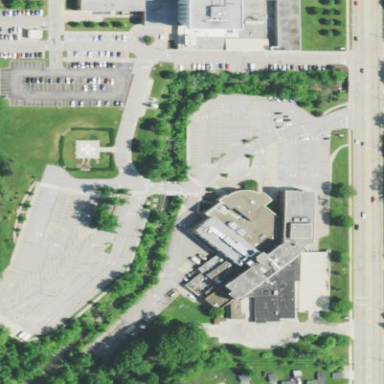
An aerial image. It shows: Hospital building.